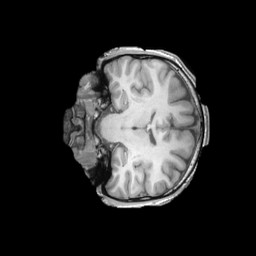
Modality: T1w
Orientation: coronal
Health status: ill
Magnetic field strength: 3 T